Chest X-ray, AP view. Patient: 59 years old, sex F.
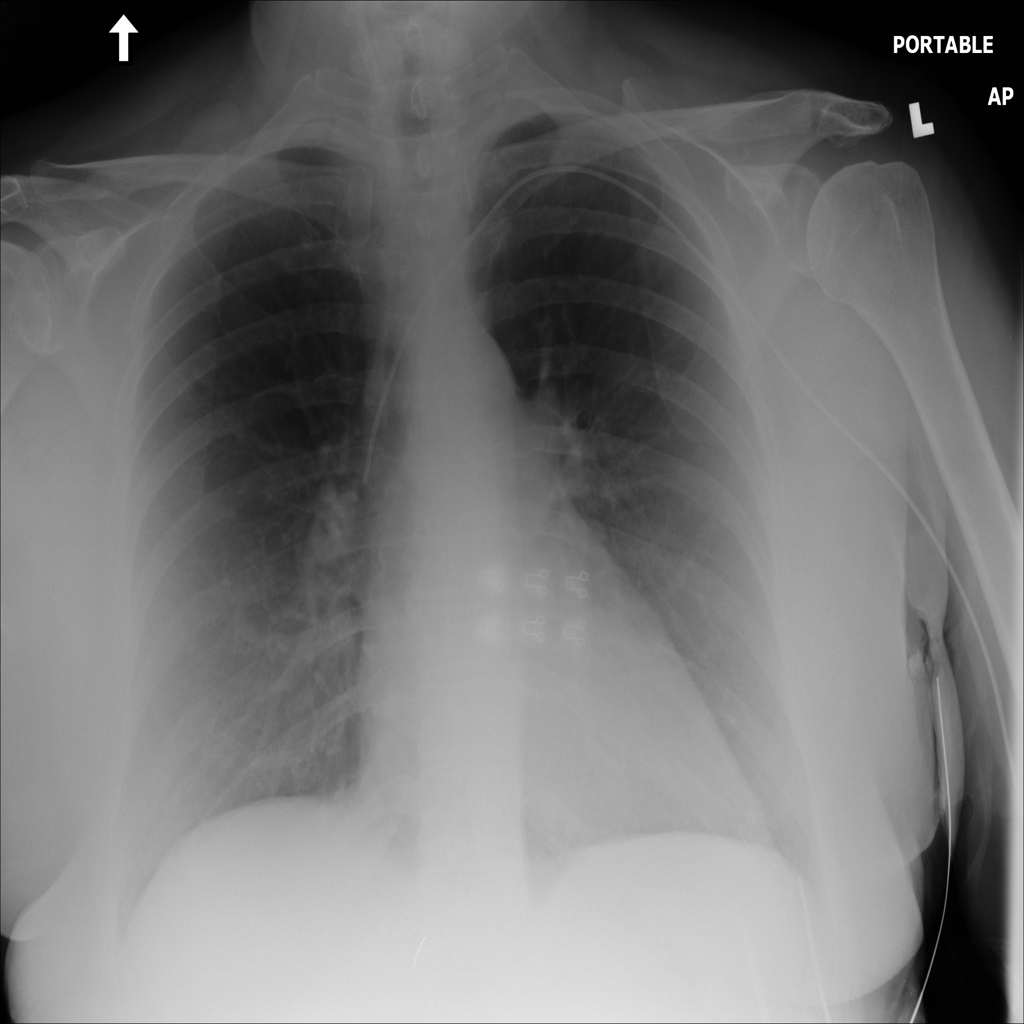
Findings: No Finding